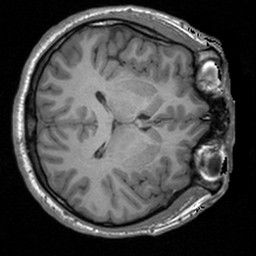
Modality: T1w
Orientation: axial
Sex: male
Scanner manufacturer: siemens
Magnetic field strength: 3 T
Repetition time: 1.9 s
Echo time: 0.00226 s